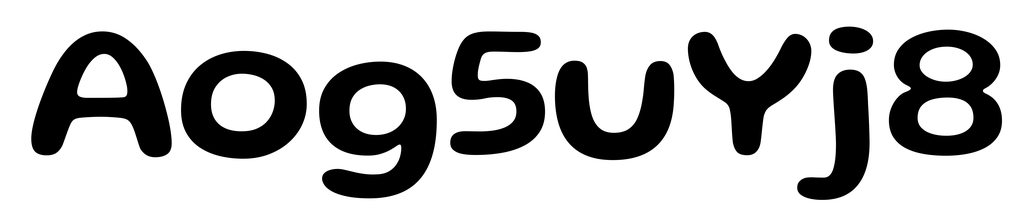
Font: Gluten_Medium